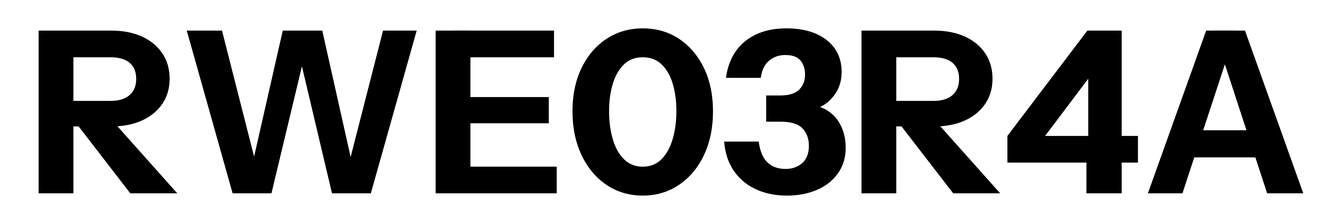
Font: InstrumentSans_Bold